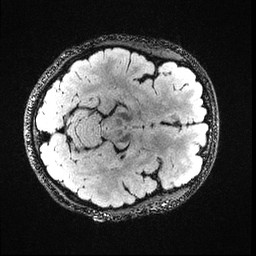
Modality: FLAIR
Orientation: axial
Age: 21
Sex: female
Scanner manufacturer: ge
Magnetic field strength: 3 T
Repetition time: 4.802 s
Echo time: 0.1172 s